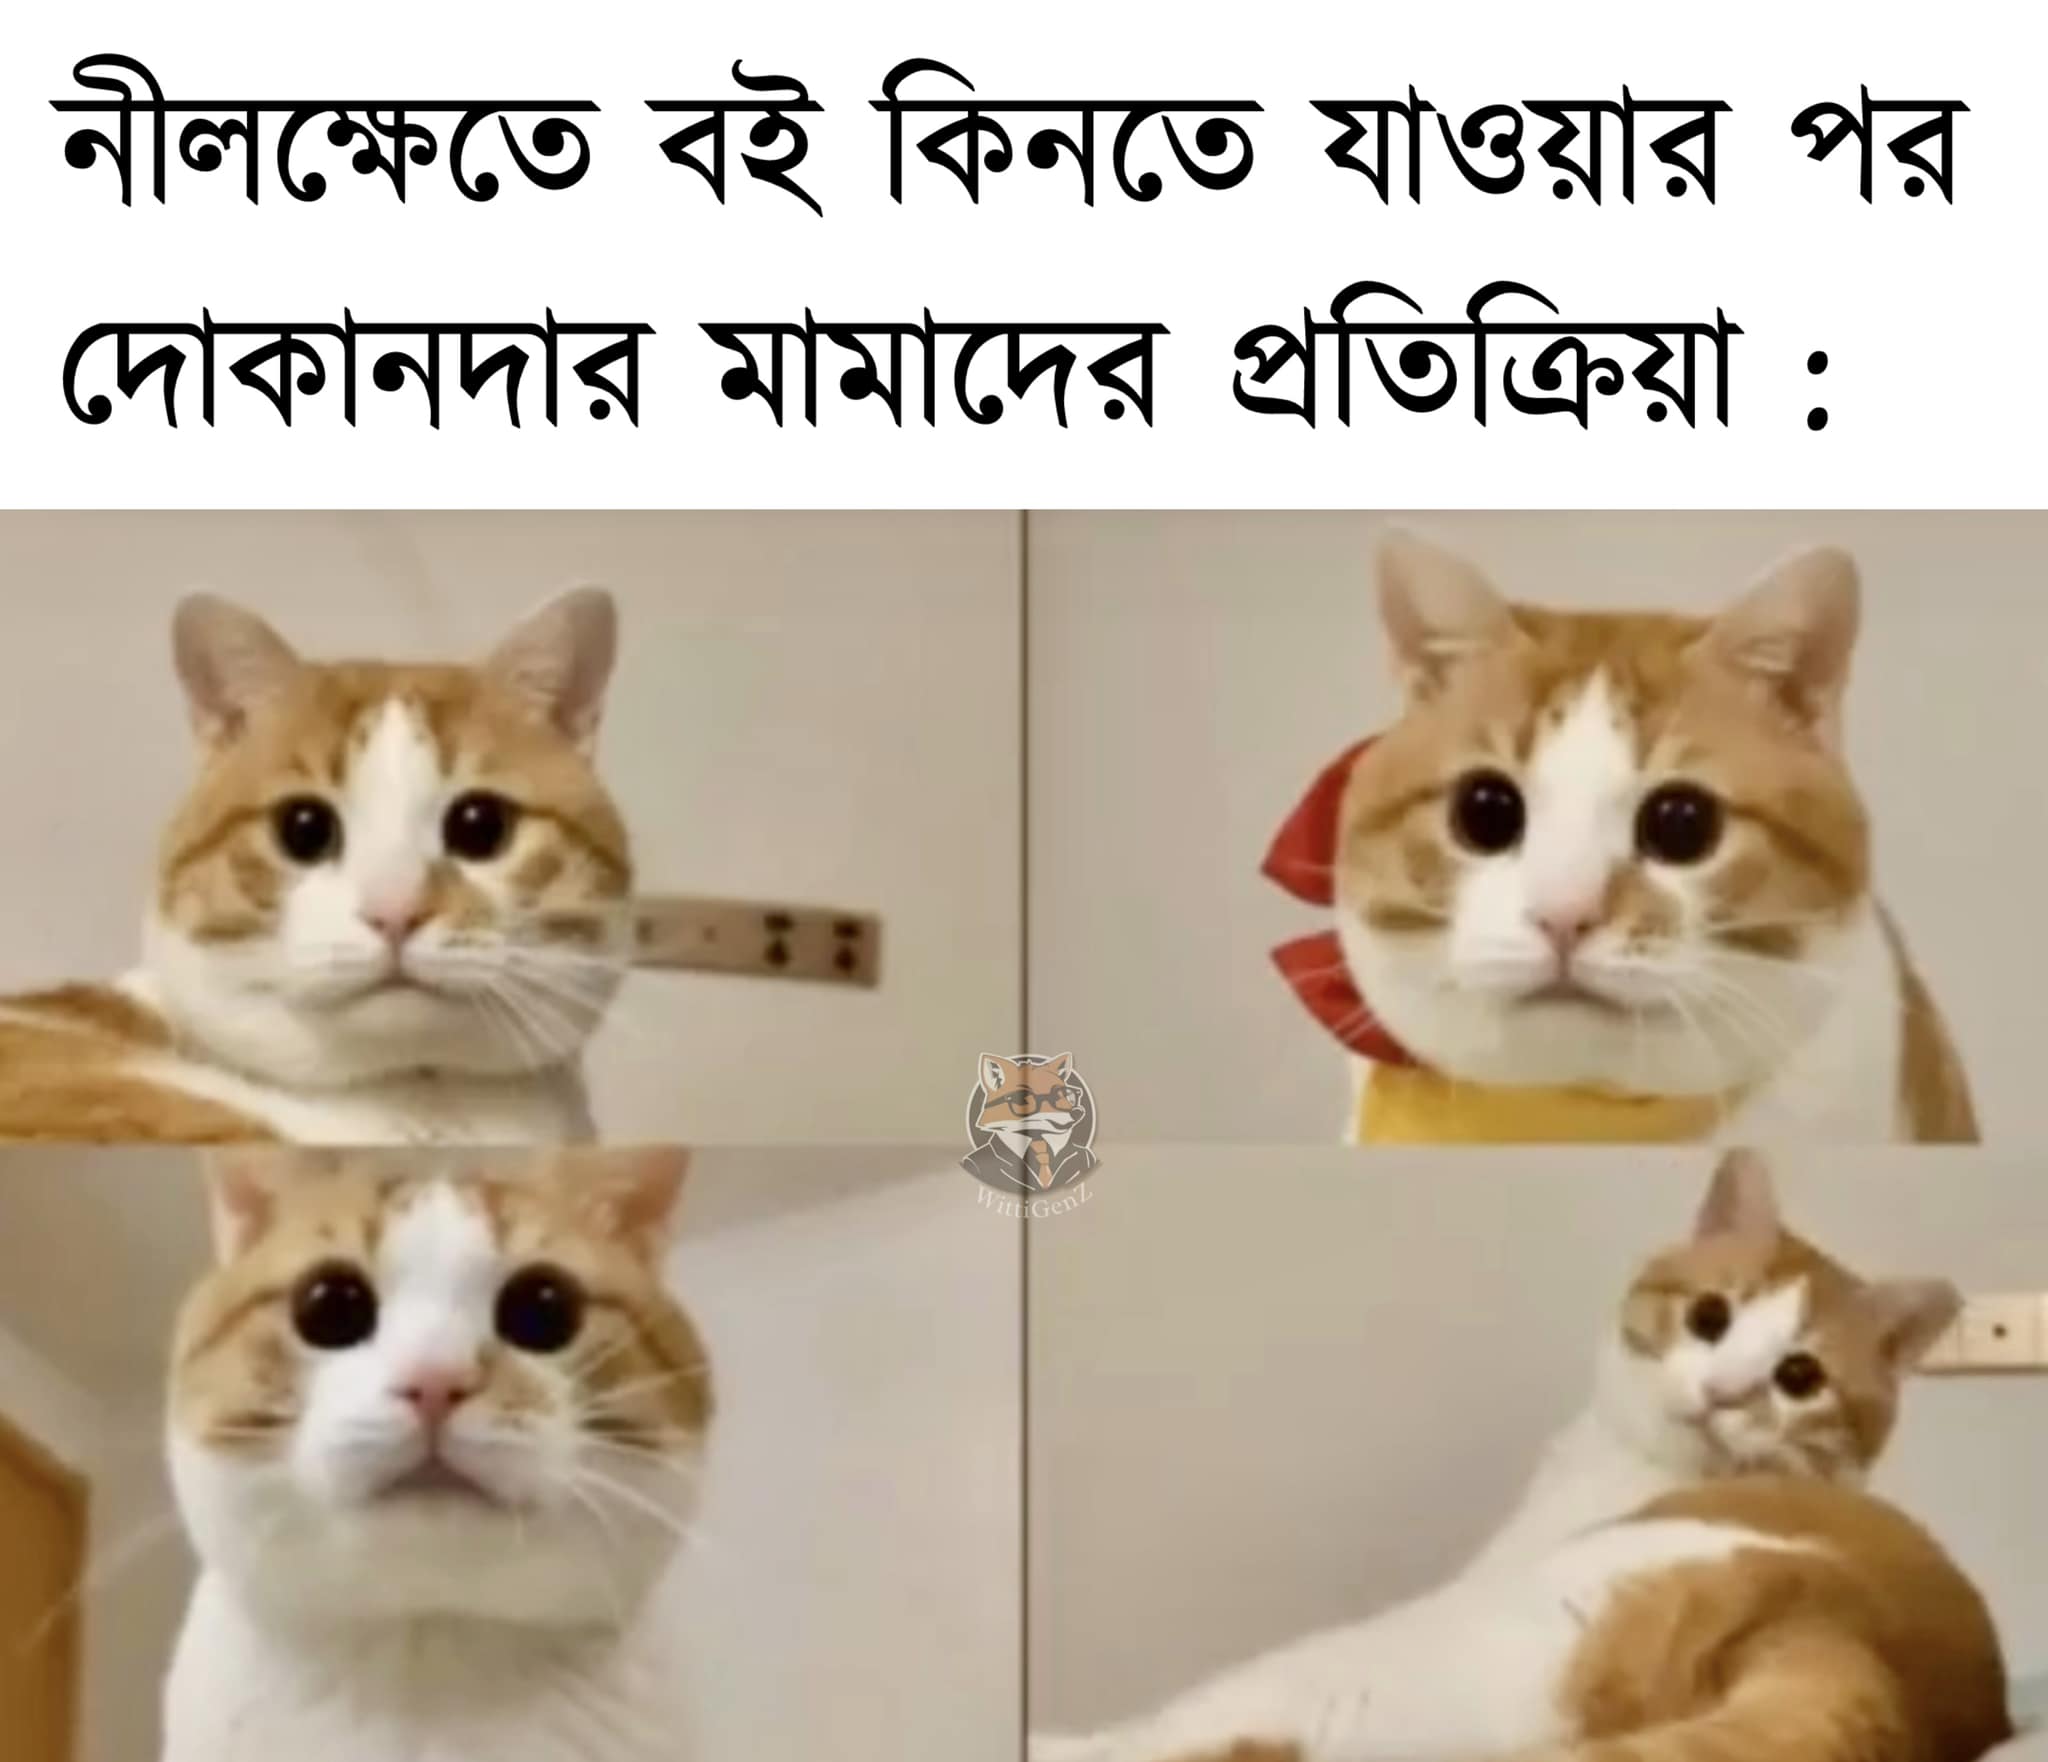
Text: নীলক্ষেতে বই কিনতে যাওয়ার পর দোকানদার মামাদের প্রতিক্রিয়া
Label: Non Hate